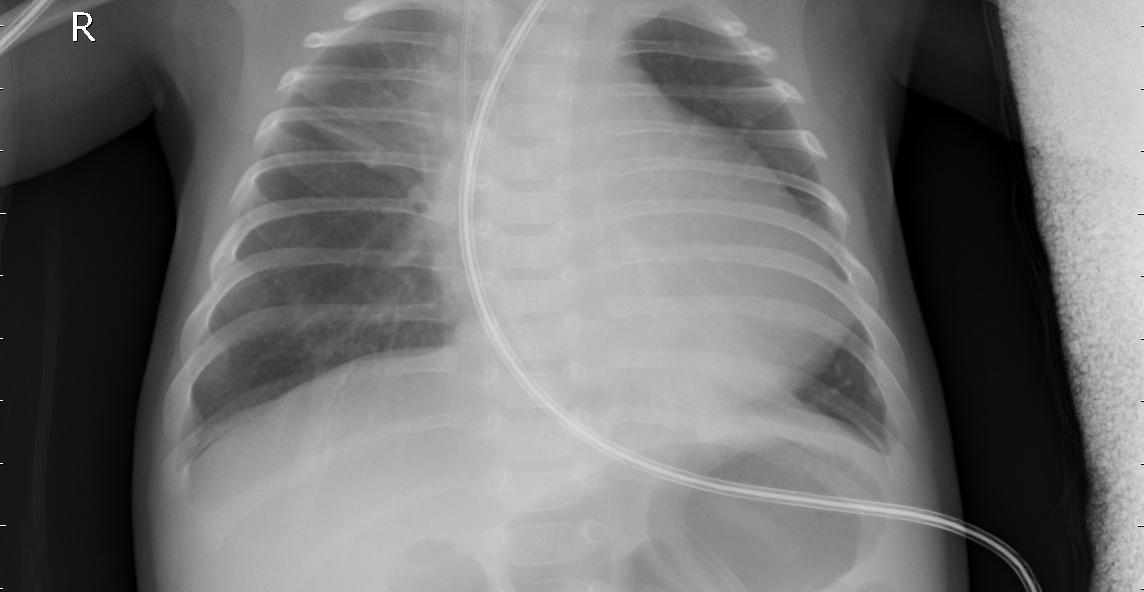
Diagnosis: PNEUMONIA